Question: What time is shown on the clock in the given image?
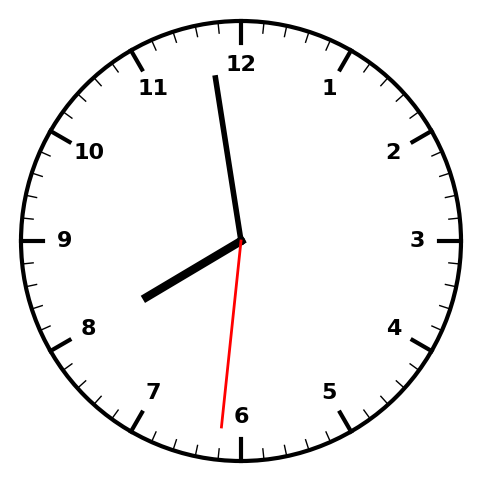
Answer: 07:58:31